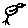
Label: bird